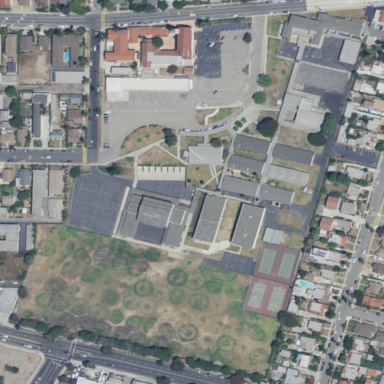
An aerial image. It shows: School.